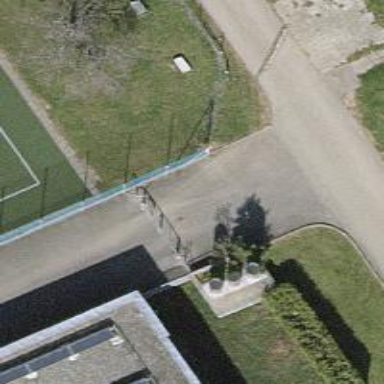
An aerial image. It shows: Swing gate barrier.